You are looking at the short-time Fourier spectrogram of a bearing's acceleration signal. Determine the bearing's health state. Answer with exactly one of: normal, inner_race, outer_race, ball.
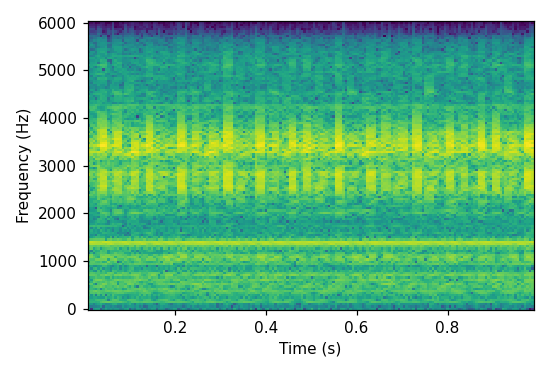
Answer: inner_race